Question: I'm trying to implement ambient occlusion on a voxel-based mesh and get these flickering white pixels at the edges of faces:

Here is my fragment shader:
'''
#version 120
varying vec4 color;
varying vec4 normal;
void main(void)
{
float light = normal.w + max(0.15*dot(normal.xyz, vec3(1,1,1)), 0.0);
gl_FragColor = vec4(color.xyz * light, 1.0);
}
'''
If I remove the 'light' from the 'gl_FragColor' 'vec4' then the artifact disappears. The 'light' value is calculated from the ambient occlusion value ('normal.w') and a specular component. It seems like it's the specular that's causing the problem. Why would corners and edges suddenly flash like this? The white pixels appear to shimmer as the mesh is rotated. But on larger surfaces, the specular highlights appear normal and follow the light source rather than flicker on and off.
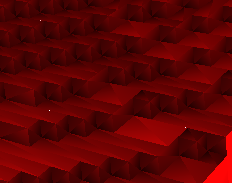
Answer: Now that you mention it, if you followed the normal solution for T-Junction elimination, which is to insert vertices at T-Junctions you would basically undo the benefits of greedy meshing. I see this has already been discussed <URL> with no actual solution proposed. Apparently the argument there was that the issue doesn't prop up enough on most hardware to warrant any further investigation.
In your case, it almost seems that the issue does not pop up during the actual rasterization of polygon edges (T-Junction errors), but rather when you try to compute values in your fragment shader that rely on per-vertex interpolation. I see that you are clearing your color buffer to red, so it is even less likely that these are sub-pixel T-Junction errors during rasterization in that case. Upon closer inspection, I notice some discontinuities along your diagonal triangle edges (the normals seem to be flipped for half of your face). Perhaps the issue is actually related to large discrepancies in some input vertex attribute. I'd try to fix-up the lighting to produce smooth results across the entire face first, maybe whatever is causing that is also causing the issues at T-Junctions.
In fact, would it be possible to include your vertex shader in the question? I am curious to see how 'normal.w' is computed.
### UPDATE:
I ported your code to OS X (harder than you'd think :P), with the same results:

After making the following changes to the vertex shader:
and fragment shader:
The sparklies disappear and this is the result:

Your ambient occlusion term still seems to be reversed for half of your triangulated faces, however.